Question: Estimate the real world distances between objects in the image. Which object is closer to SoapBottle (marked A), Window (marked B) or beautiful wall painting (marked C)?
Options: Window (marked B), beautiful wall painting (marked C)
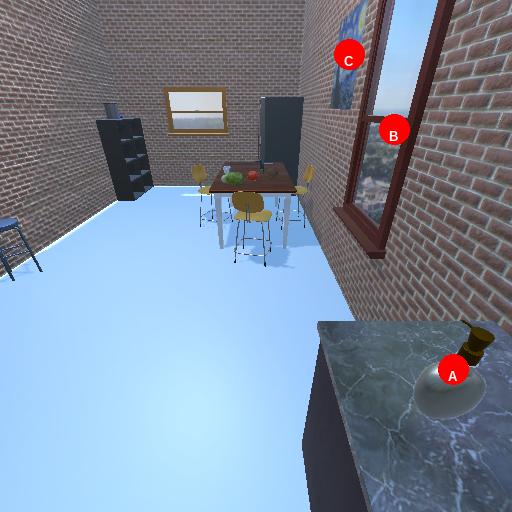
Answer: Window (marked B)